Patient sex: F
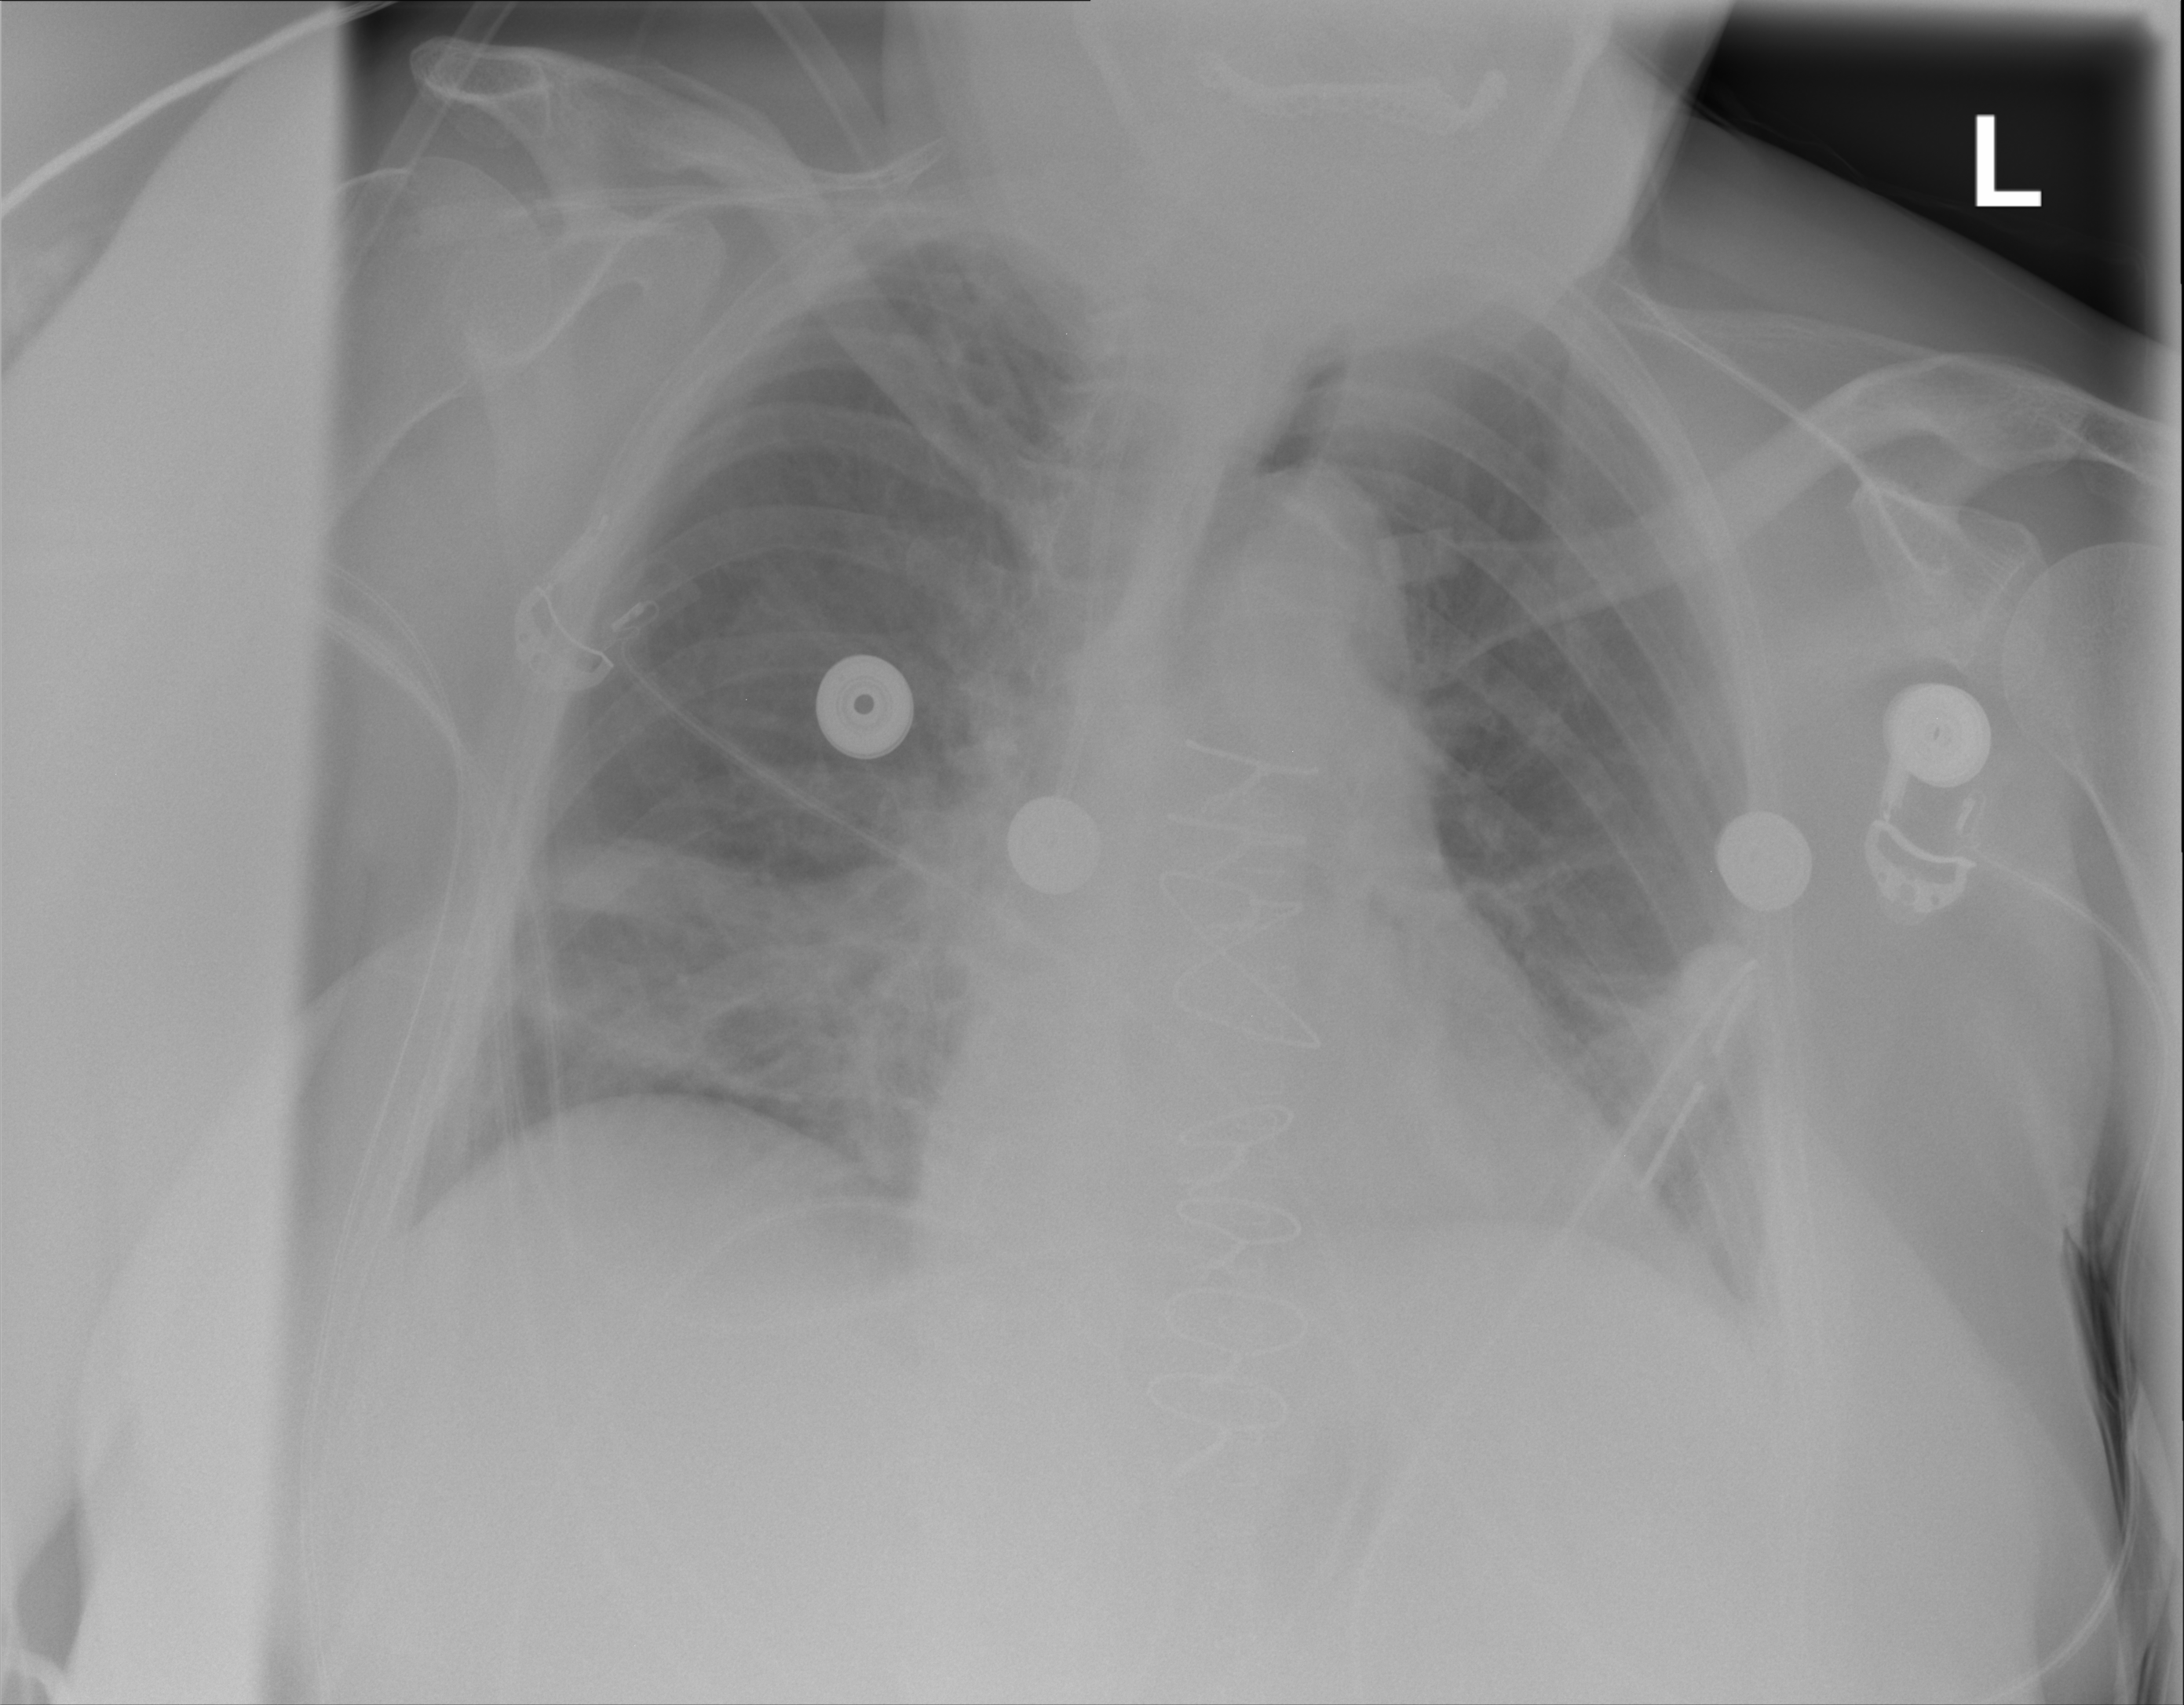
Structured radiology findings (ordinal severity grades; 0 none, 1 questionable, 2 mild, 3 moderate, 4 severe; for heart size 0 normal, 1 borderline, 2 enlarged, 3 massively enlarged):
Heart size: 2
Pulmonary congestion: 2
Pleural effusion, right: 1
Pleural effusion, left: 1
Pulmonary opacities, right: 0
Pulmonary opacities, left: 0
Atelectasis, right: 2
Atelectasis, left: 2